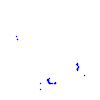
Particle: proton